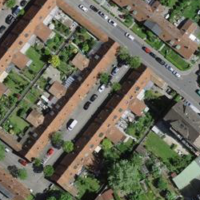
EUNIS habitat code: 54
Species observed at this site:
Erinaceus europaeus